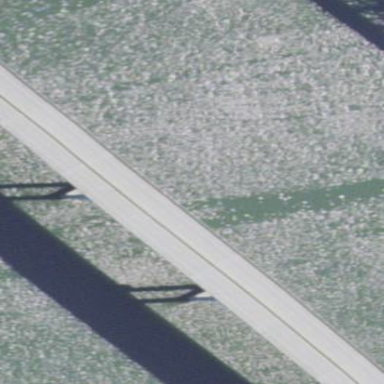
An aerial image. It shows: Man-made bridge.